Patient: sex M, age 29
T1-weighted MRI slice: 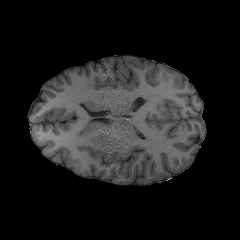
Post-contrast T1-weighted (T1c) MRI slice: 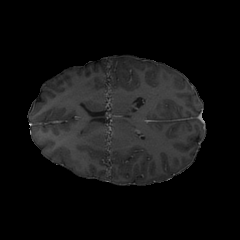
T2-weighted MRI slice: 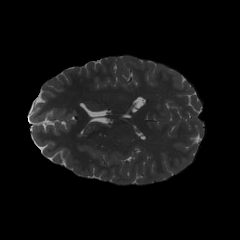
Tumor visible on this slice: no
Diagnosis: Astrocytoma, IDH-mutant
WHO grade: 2